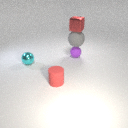
small purple rubber sphere behind small cyan metal sphere